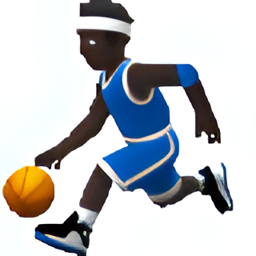
Name: person with ball
Emoji: ⛹🏿
Group: People & Body
Sub-group: person-sport